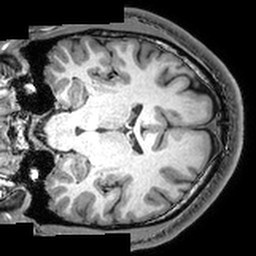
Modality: T1w
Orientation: coronal
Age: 24
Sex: male
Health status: healthy
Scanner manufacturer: philips
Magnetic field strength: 3 T
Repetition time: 0.007134 s
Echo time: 0.003216 s